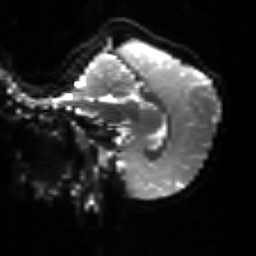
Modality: sbref
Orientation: sagittal
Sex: male
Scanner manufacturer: siemens
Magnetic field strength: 3 T
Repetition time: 5 s
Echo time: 0.071 s